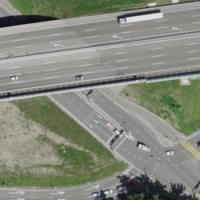
EUNIS habitat code: 57
Species observed at this site:
Milvus milvus
Helminthotheca echioides